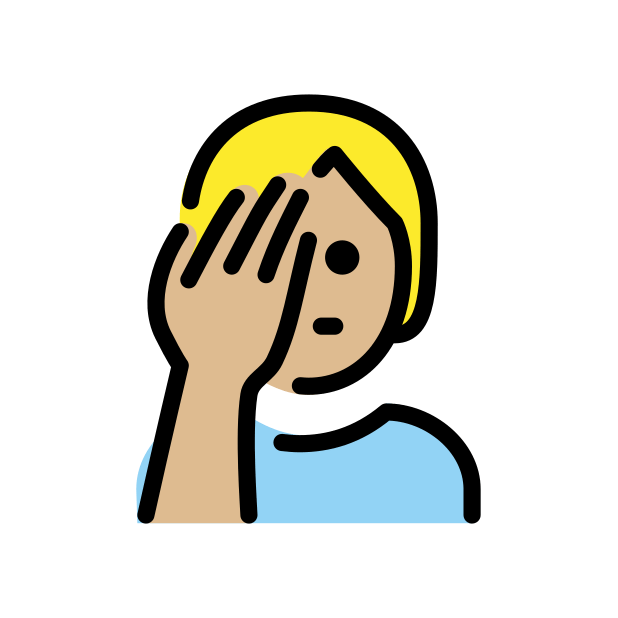
person facepalming: medium-light skin tone